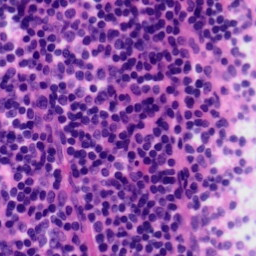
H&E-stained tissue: Tonsil